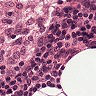
Metastatic tissue present: no